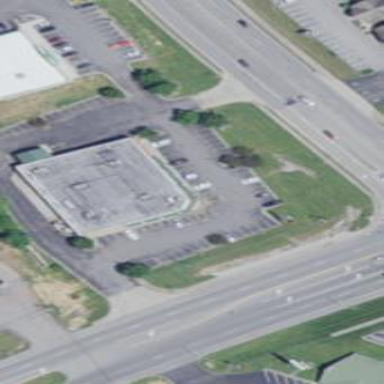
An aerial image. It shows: Building.